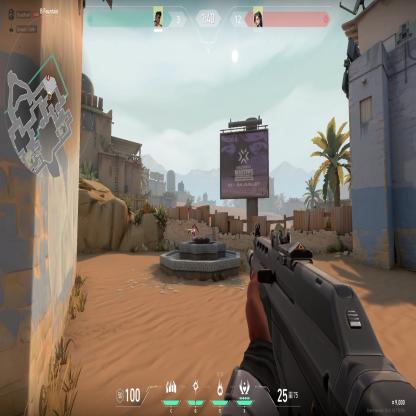
Label: enemy